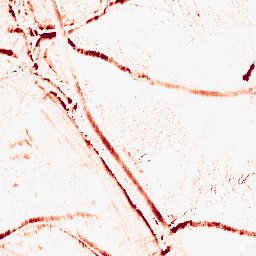
Category: morphological
Decomposition family: morphological_ellipse
Decomposition parameters: operation: opening
width: 10
height: 5
Upsampling method: lanczos
Upsampling parameters: scale: 8
Upsampling scale: 8